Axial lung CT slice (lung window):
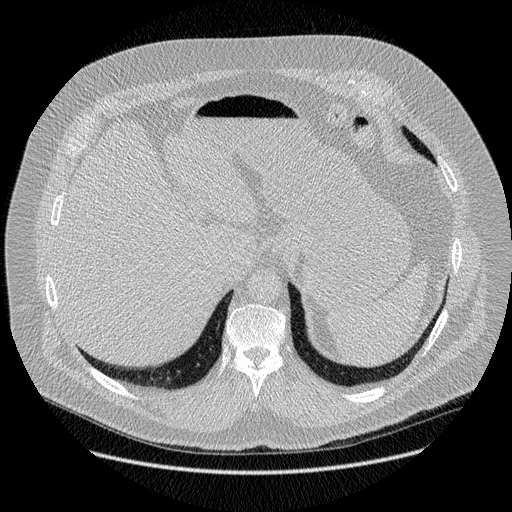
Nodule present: no